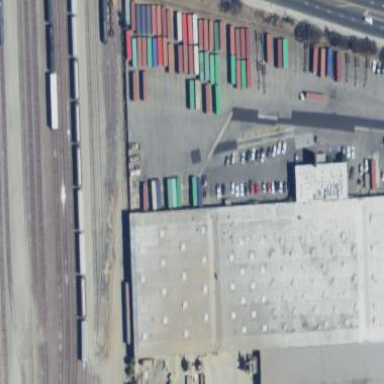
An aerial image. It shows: Industrial building.